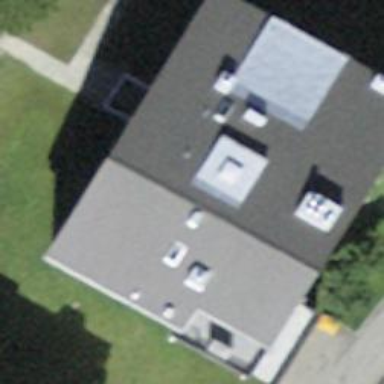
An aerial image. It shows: Building with gabled roof oriented across its structure.